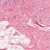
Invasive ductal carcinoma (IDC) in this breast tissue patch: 0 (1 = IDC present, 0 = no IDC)